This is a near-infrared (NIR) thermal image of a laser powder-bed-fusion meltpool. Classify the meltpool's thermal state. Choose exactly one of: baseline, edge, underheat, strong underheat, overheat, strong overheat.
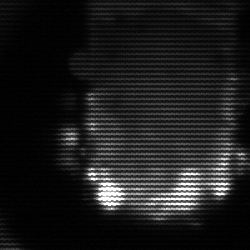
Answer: baseline